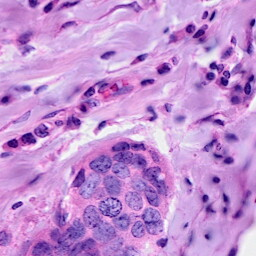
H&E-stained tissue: Breast